Field crop: maize
Growth stage: 2
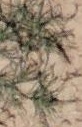
Species: salsola